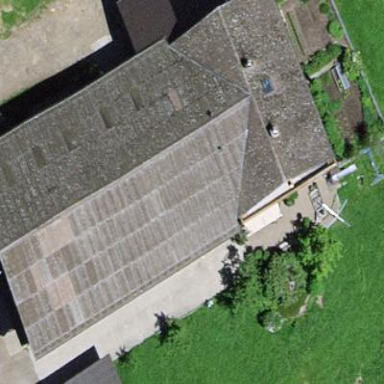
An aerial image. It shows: Stable.